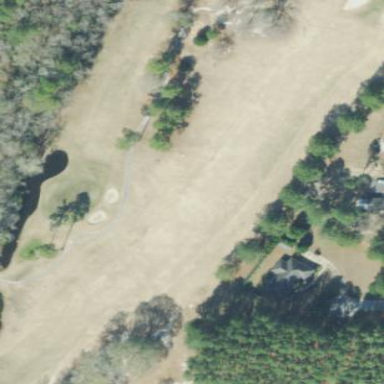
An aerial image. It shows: Golf fairway surrounded by grass.